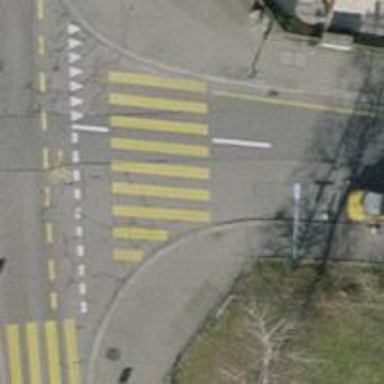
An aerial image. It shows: Kerb serving as barrier.